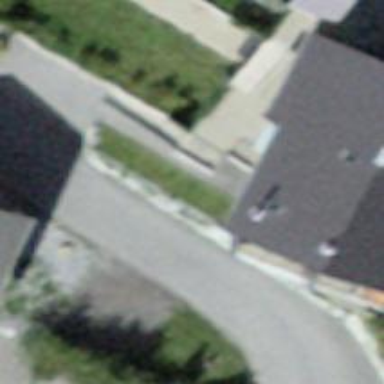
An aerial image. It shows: Concrete steps.